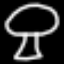
Label: mushroom